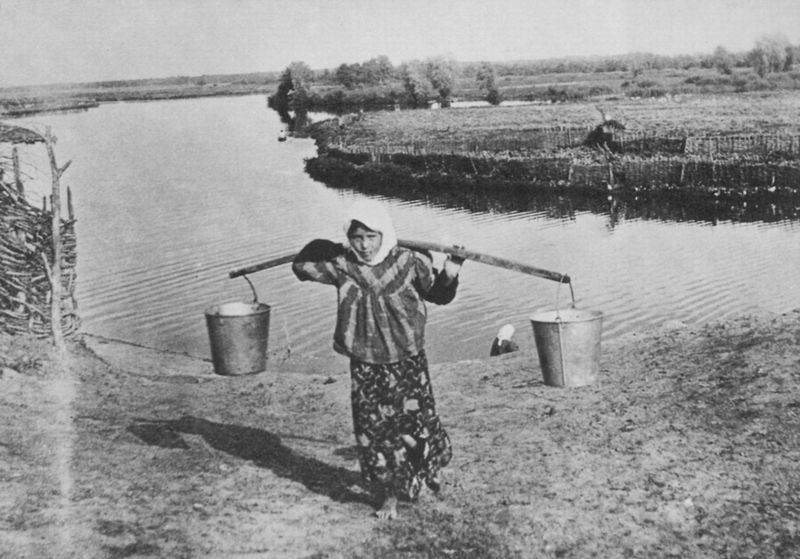
Titel: Ein Mädchen holt Wasser vom Fluss
Künstler: Russischer Photograph
Schlagwörter: schatten, wasser, weiß, bäume, fluss, komposition, landschaft, mädchen, see, ufer, blumen, frau, grau, kleid, licht, mitte, schwarz, blick, gras, tuch, zaun, rock, hemd, bluse, falten, gesicht, kleidung, tragen, ebene, erde, feld, horizont, natur, weite, gewässer, hütte, sonne, auge, stoff, kind, frontal, gebeugt, schultern, arbeit, henkel, wellen, biegung, acker, arbeiten, last, russland, schleppen, afrika, zäune, kopftuch, symmetrie, aufrecht, gestreift, streifen, bucht, foto, fotografie, photographie, waschen, barfuss, geflecht, asien, schwarzweiss, kopftücher, laubbäume, stange, eimer, joch, indien, pullover, flussbiegung, ägypten, flechtwerk, russisch, wasserträgerin, asser, wasser holen, flussw, wasserfläche, andschaft, barrikaden, osteuropa, msuter, holen, kopftuvh, don, wassereimer, wasserträger, blecheimer, trinkwasser, photograph, wippe, altarm, blumenrock, flchtzaun, flechtzaun, fotofraphie, staketen, tragejoch, udssr, zinkblech, zinkeimer